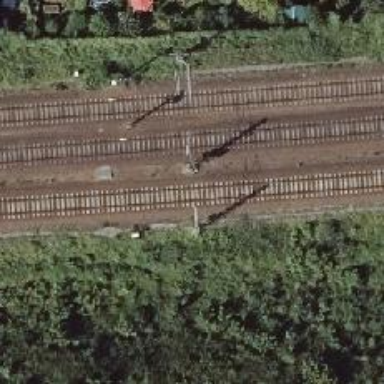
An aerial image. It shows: Railway milestone with catenary mast.